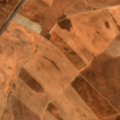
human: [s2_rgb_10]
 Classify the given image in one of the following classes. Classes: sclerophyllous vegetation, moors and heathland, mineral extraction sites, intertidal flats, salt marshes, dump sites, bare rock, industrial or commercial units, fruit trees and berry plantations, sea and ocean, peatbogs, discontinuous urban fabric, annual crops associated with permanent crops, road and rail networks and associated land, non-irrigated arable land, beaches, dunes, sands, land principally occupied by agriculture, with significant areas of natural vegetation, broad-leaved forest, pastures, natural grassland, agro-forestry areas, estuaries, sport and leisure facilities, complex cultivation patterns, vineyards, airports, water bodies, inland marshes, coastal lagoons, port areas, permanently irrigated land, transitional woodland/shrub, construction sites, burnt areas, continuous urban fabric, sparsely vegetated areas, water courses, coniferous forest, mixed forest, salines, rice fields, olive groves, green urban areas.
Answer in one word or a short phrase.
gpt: non-irrigated arable land